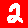
Digit: 2